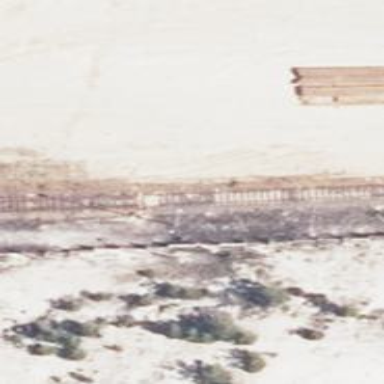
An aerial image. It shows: Railway switch.